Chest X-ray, PA view. Patient: 32 years old, sex M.
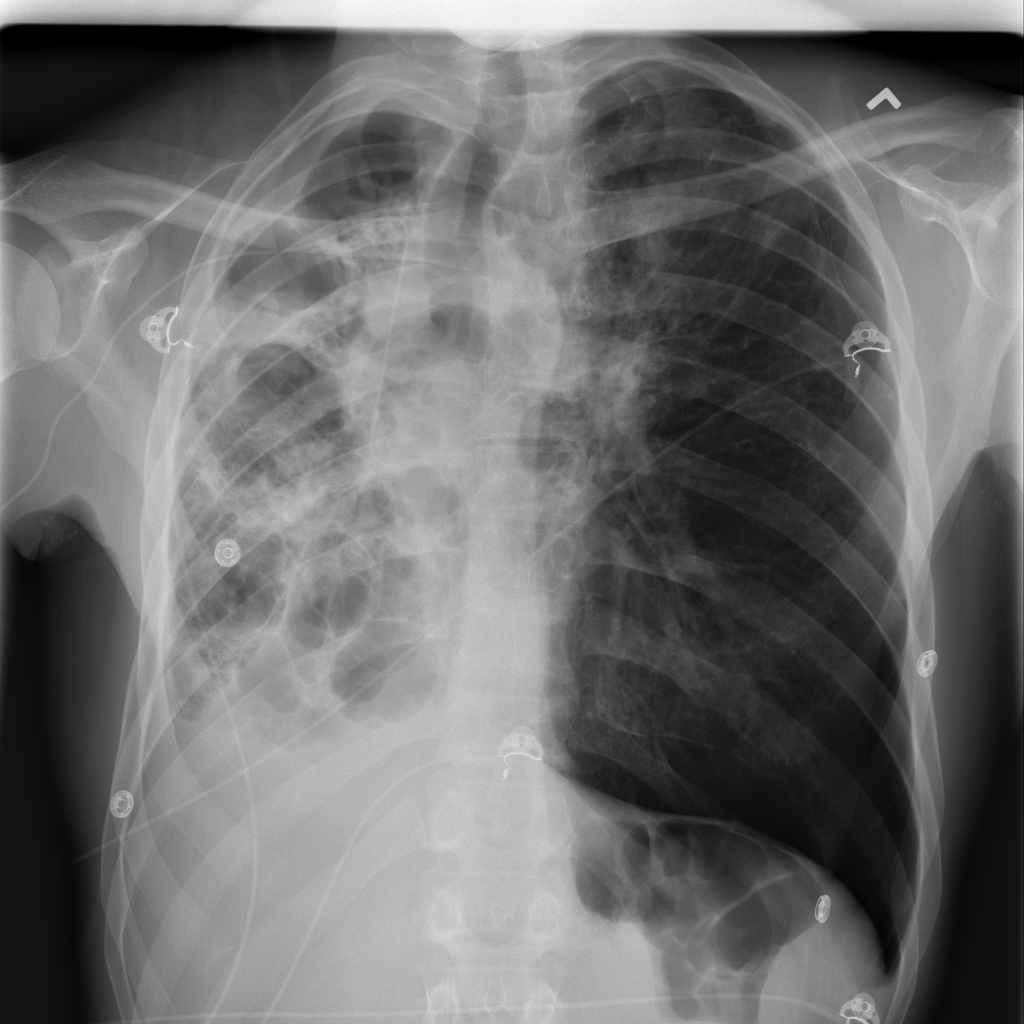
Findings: No Finding